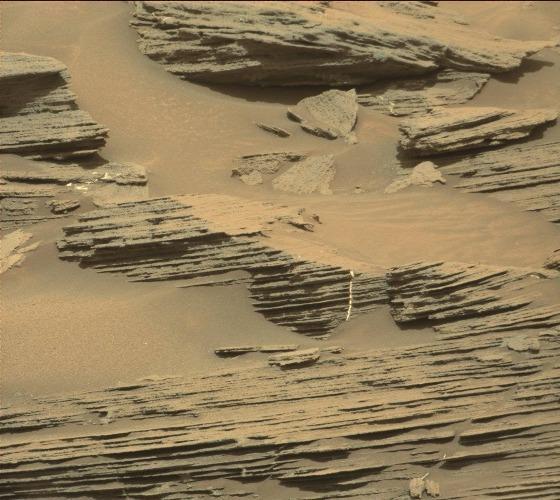
Terrain classes present: Bedrock, Gravel / Sand / Soil, Rock, Shadow